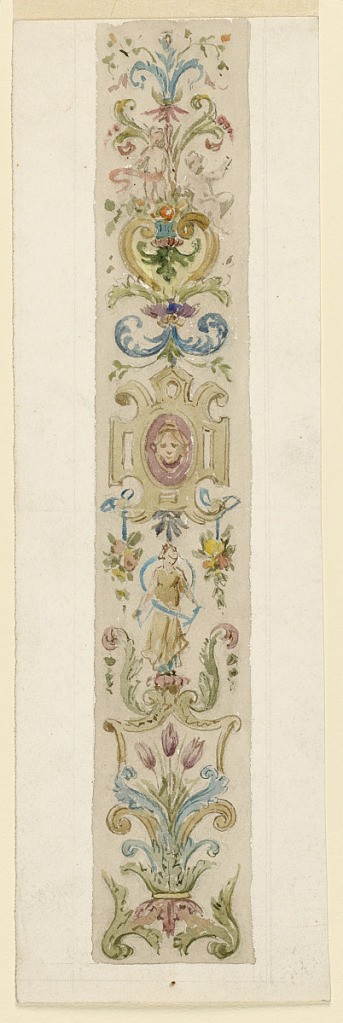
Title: Painting Decoration of a Pilaster Strip
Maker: Giacomo Casa, Italian, 1835 – 1887
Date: ca. 1860
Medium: Graphite, pen and ink, brush and watercolor on paper
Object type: Drawing
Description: A vertical panel with a candelabrum motif. At center, a strapwork escutcheon with a mask. Below, a figure with a blue ribbon. Above, two putti.